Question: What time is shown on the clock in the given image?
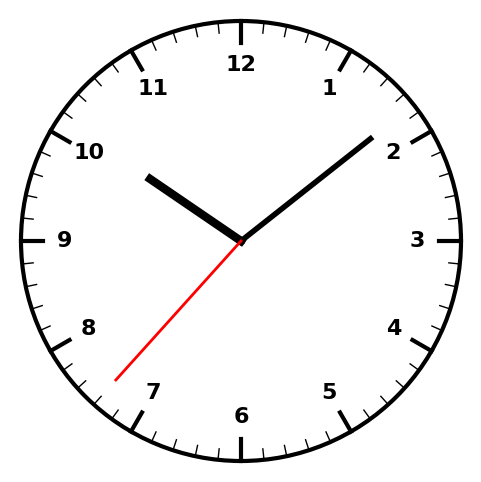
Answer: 10:08:37